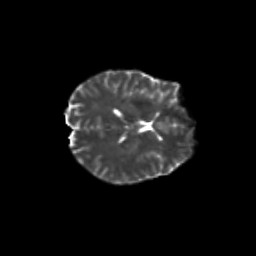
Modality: T2w
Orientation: axial
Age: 41
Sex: female
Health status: healthy
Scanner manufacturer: siemens
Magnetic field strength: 3 T
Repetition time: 10.8 s
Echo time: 0.082 s